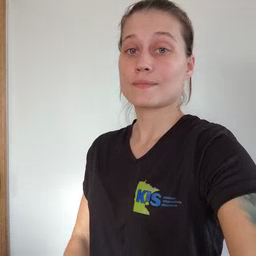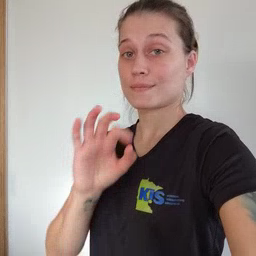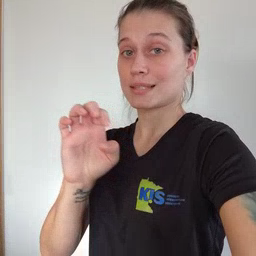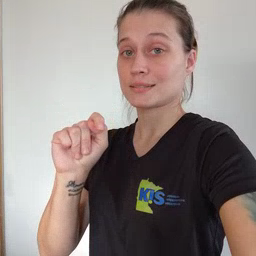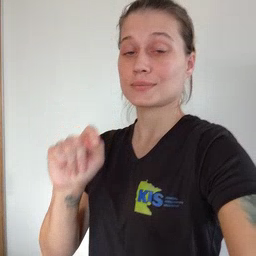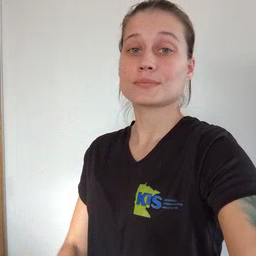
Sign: feet